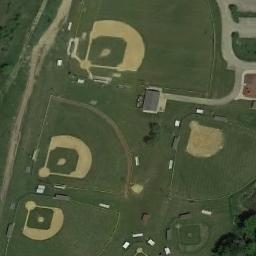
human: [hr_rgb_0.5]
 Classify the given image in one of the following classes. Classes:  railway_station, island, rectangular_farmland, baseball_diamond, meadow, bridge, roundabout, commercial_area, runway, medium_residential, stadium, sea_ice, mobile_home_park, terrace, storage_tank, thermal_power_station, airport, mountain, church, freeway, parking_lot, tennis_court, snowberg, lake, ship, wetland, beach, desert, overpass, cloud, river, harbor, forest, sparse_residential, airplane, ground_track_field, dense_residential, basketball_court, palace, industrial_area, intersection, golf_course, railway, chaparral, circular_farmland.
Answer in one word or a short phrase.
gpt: baseball_diamond